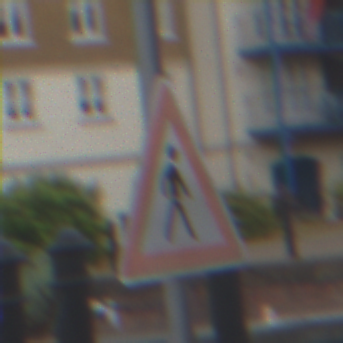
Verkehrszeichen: FussgaengerLinks
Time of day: MorningAfternoon
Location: Outdoor (Urban)
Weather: Overcast
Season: NotSpecified
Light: Natural